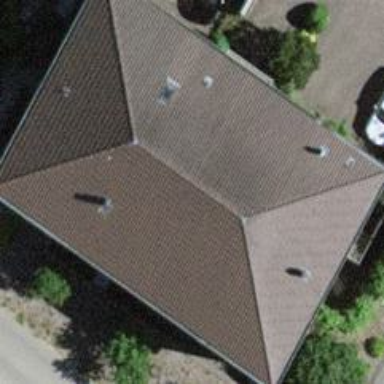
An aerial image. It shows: Hipped roof on apartment building.